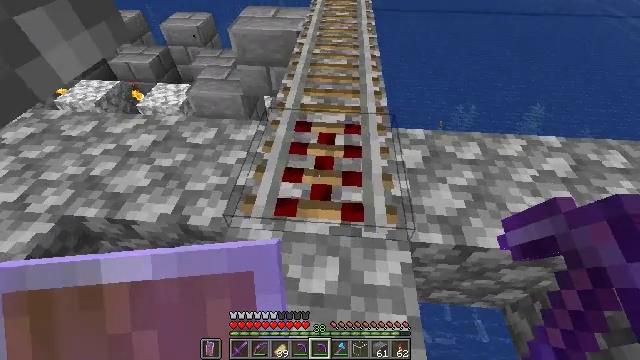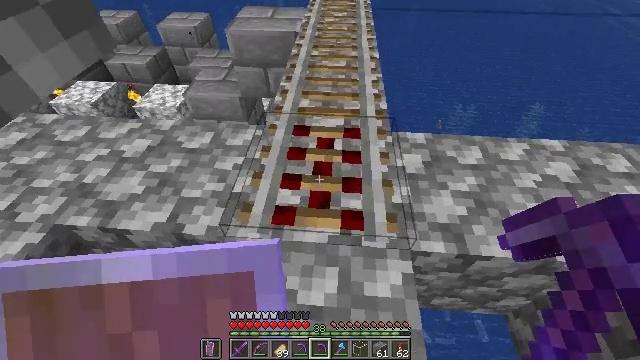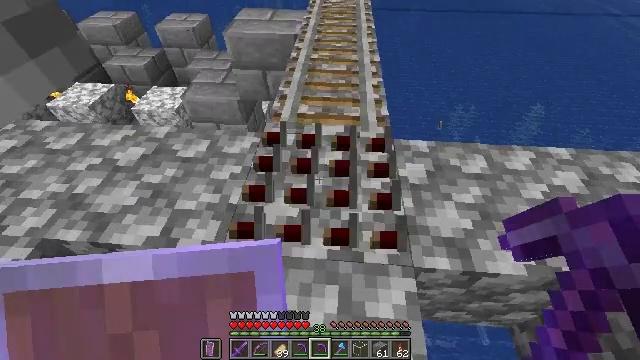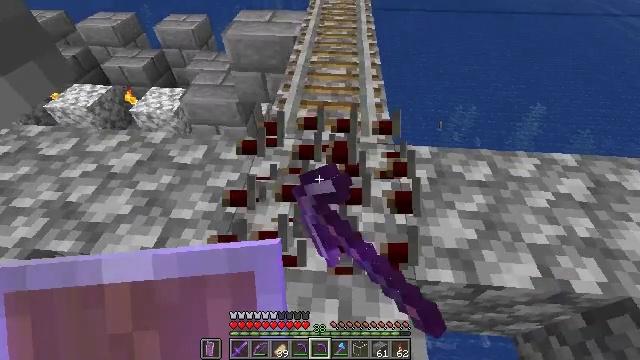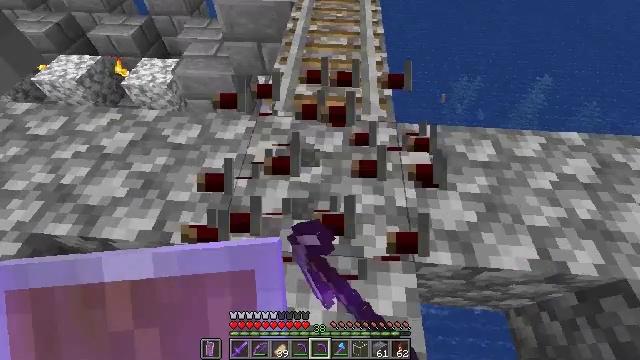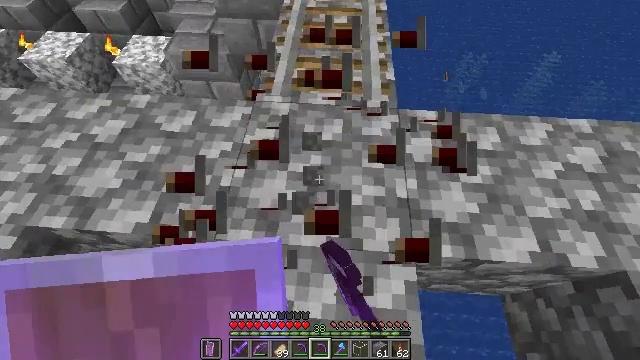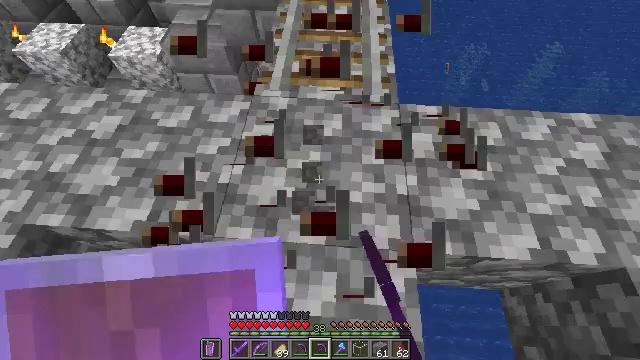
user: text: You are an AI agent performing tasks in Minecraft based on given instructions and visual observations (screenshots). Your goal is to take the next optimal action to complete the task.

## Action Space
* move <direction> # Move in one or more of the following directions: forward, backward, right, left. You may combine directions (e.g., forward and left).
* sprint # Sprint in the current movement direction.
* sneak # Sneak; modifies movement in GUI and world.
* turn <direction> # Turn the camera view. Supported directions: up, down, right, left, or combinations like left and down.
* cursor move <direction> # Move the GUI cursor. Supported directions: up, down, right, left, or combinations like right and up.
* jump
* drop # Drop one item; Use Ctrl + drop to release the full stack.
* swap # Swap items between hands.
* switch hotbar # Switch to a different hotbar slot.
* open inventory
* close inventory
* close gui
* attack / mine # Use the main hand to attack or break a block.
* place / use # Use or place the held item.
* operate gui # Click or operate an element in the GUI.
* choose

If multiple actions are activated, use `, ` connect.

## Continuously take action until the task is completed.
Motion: motion action
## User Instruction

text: Remove the activator rail from the track.
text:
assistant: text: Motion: move forward, sneak
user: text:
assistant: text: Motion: move forward, sneak, attack / mine
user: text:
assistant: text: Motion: move forward, sneak, attack / mine
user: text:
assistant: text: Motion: move forward, sneak, turn down, attack / mine
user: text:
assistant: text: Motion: move forward, sneak, turn down, attack / mine
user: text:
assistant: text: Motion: move forward, sneak, turn down, attack / mine
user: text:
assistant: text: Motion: sneak, attack / mine